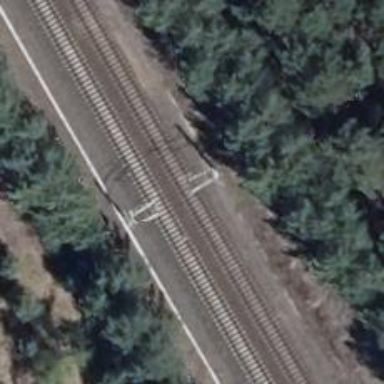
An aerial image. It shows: Railway milestone with catenary mast.